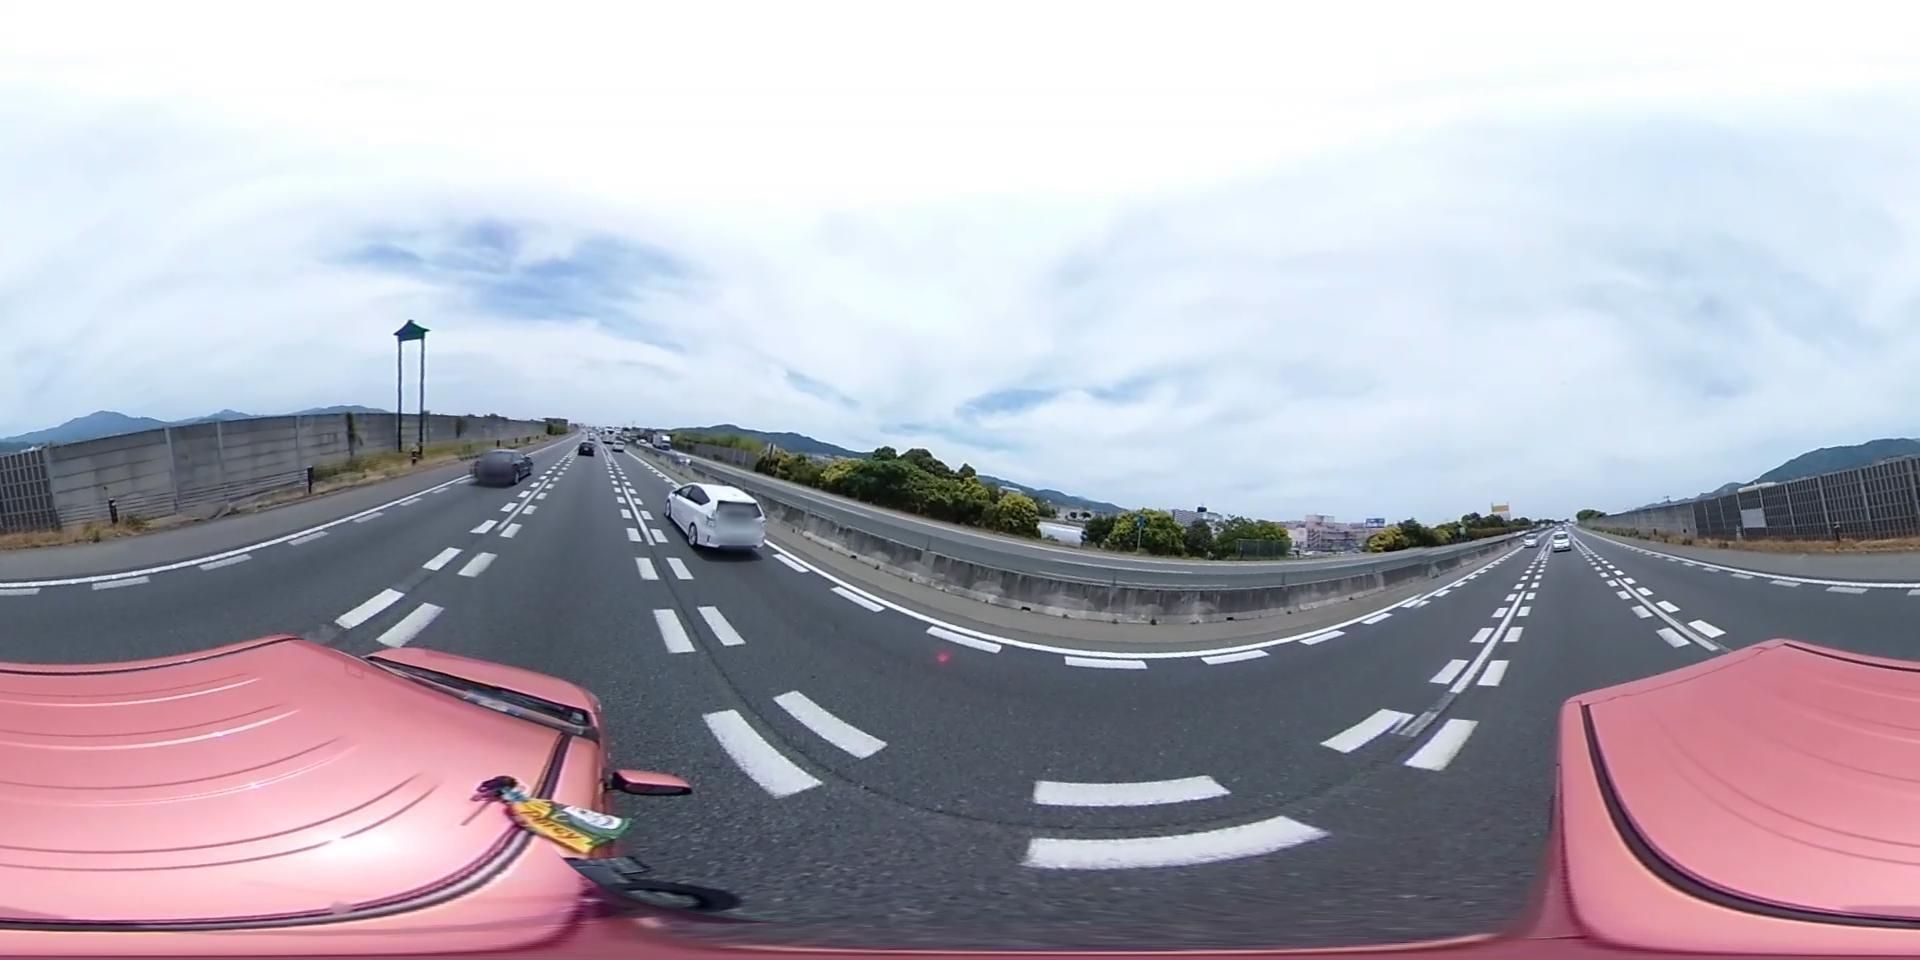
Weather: cloudy
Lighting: day
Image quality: good
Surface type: cycling surface
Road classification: track, unclassified
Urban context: urban centre
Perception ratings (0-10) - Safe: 0.25, Lively: 1.83, Beautiful: 5.02, Boring: 4.72, Depressing: 4.87, Wealthy: 3.4